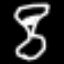
Label: hourglass